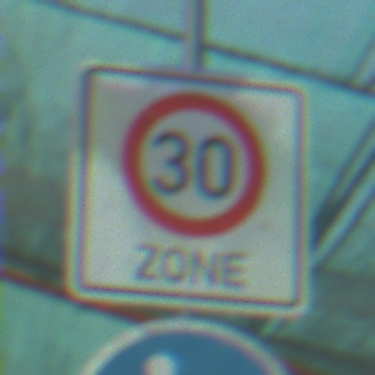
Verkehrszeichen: BeginnZone30
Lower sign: Gehweg
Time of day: MorningAfternoon
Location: Roofed (Special)
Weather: PartlyCloudy
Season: NotSpecified
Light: Natural